Question: I use Parse to build user profile.
Is there anyone know why there is no update on server ROW in Parse?
Code:
'''
String parseSessionToken = ParseUser.getCurrentUser().getSessionToken();
Log.d("ParseUser.getSessionToken", parseSessionToken);
ParseUser.becomeInBackground(parseSessionToken, new LogInCallback() {
public void done(ParseUser user, ParseException e) {
if (user != null) {
// The current user is now set to user.
Log.d("ParseUser before getUsername", user.getUsername());
user.setUsername(stringUserName);
Log.d("ParseUser after getUsername", user.getUsername());
} else {
// The token could not be validated.
Log.d("ParseUser after fail", e.toString());
}
}
});
'''
Log:
'''
04-27 02:30:21.730 677-677/com.di D/ParseUser.getCurrentUser objectID: cUCPqKIV4HQe892eamTP0Ocyv
04-27 02:30:23.450 677-677/com.di D/ParseUser before getUsername: h3@msn.com
04-27 02:30:39.100 677-677/com.di D/ParseUser after getUsername: h3
'''
Parse.com still keep String in old data. (I have reloading)

Please help, thanks.
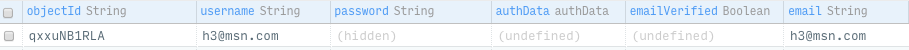
Answer: After setting the username you need to call the save method. You can use the below method;
'''
ParseUser parseUser = ParseUser.getCurrentUser();
parseUser.setUsername(stringUserName);
parseUser.saveInBackground(new SaveCallback() {
@Override
public void done(ParseException e) {
if (null == e) {
// report about success
} else {
// report about error
}
}
})
'''
Hope this helps;
Regards.